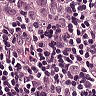
Metastatic tissue present: yes